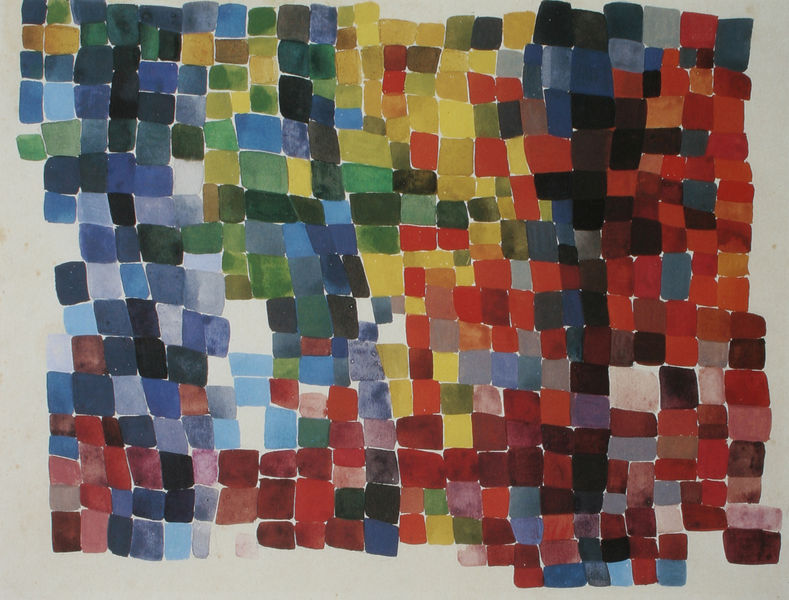
Titel: Komposition
Künstler: Sophie Taeuber-Arp
Institution: Privatsammlung
Schlagwörter: blau, dunkel, aquarell, gelb, grün, bunt, geschwungen, hell, orange, schwarz, weiss, rose, rot, muster, bild, feld, felder, rosa, rund, bewegt, hellblau, farbig, abstrakt, farben, flächen, modern, dunkelgrün, hellgrün, lila, violett, wasserfarbe, linien, dunkelblau, dunkelrot, rechtecke, kurven, wasserfarben, linie, farbflächen, ecken, flecken, quadrate, rotbraun, rechteckig, farbfelder, marine, gelbgrün, abgerundet, ungegenständlich, verlauf, kästchen, quadrat, vierecke, farbflecken, lebendig, unregelmäßig, hellrot, mittelblau, farbmuster